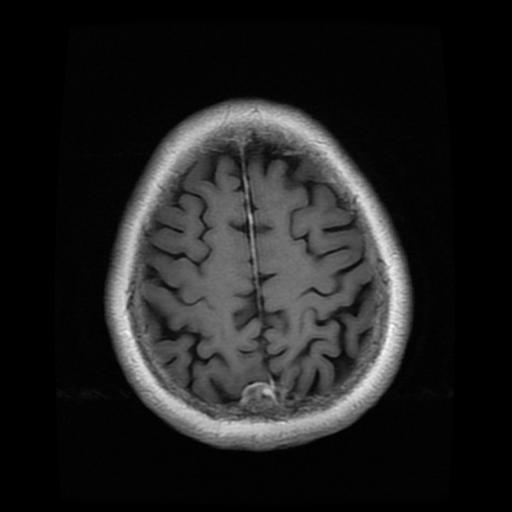
Label: meningioma